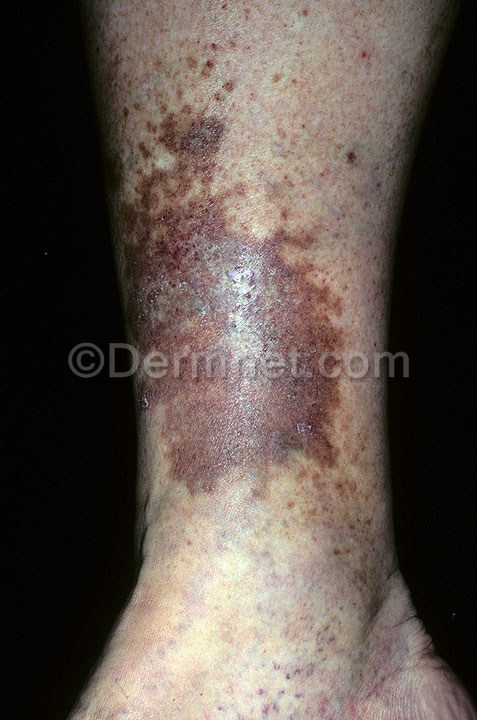
Disease: Eczema Photos